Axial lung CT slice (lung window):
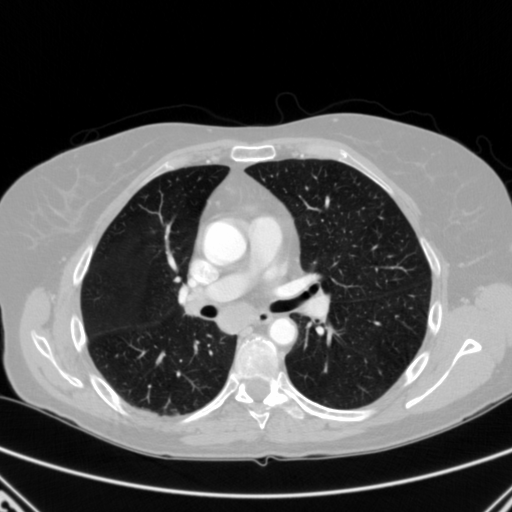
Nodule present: no